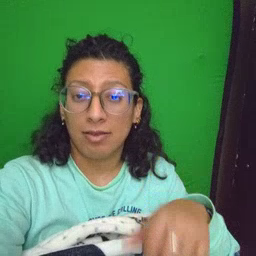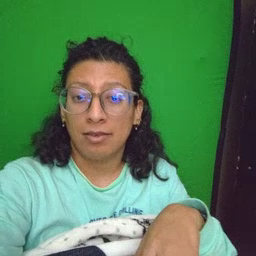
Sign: pencil